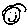
Label: smiley face